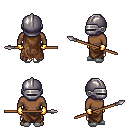
a pixel art fantasy rpg character, male body template, human, dark skin, brown tattered cape, robe skirt, raven short mohawk hairstyle, metal helm, gold gloves, white slippers, spear, four views (front, back, left, right), 2x2 character sprite sheet, small pixel art, hard edges, no anti-aliasing